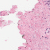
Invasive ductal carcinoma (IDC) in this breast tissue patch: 0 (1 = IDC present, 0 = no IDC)